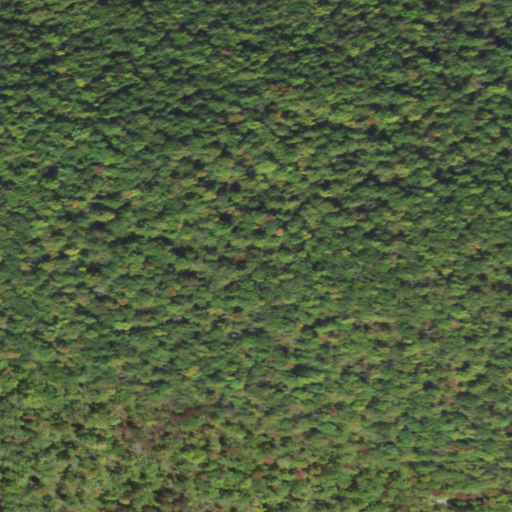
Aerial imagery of ridge(s) in Pennsylvania named Buck Ridge containing deciduous forest and mixed forest